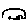
Label: car